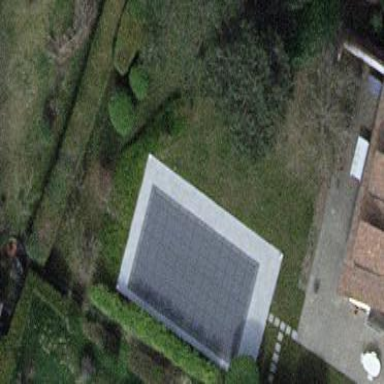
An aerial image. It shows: Swimming pool located in leisure land.